Field crop: tomato
Growth stage: 1
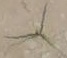
Species: cyperus